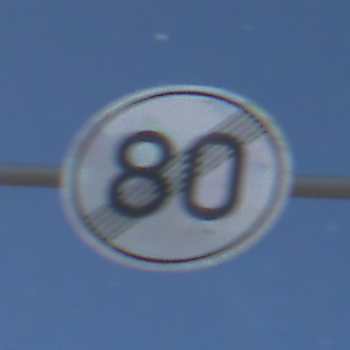
Verkehrszeichen: EndeGeschwindigkeit80
Umgebung: Outdoor, Nature
Tageszeit: Night
Wetter: PartlyCloudy
Licht: Natural
Jahreszeit: NotSpecified
Kontrast: HighContrast